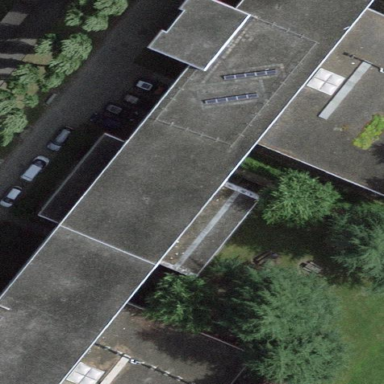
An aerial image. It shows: School building.